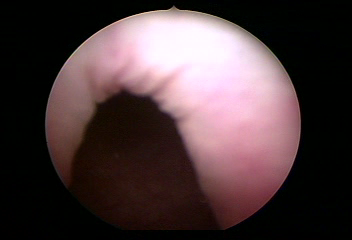
Modality: WLC
Class: Normal mucosa
Bladder cancer association: No